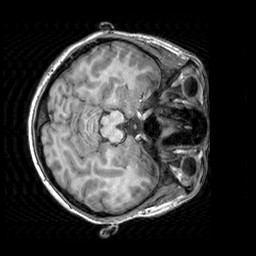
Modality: T1w
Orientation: axial
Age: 23
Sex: female
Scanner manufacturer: siemens
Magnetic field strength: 3 T
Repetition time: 2.3 s
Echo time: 0.00303 s